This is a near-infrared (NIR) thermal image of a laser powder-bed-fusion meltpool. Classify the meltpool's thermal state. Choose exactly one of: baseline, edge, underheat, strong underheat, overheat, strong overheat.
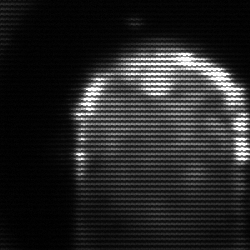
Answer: baseline